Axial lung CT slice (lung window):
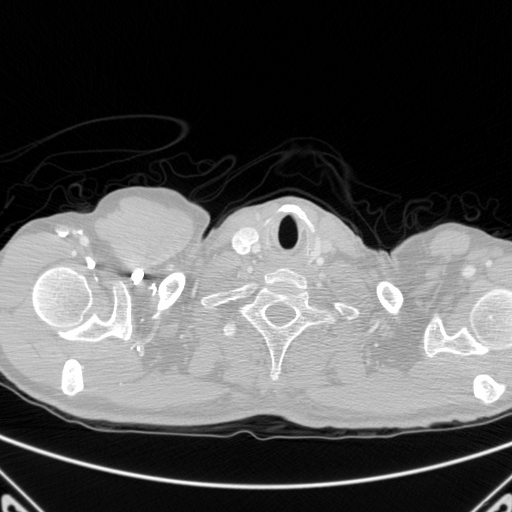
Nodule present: no